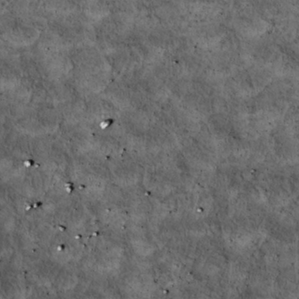
Label: non_frost